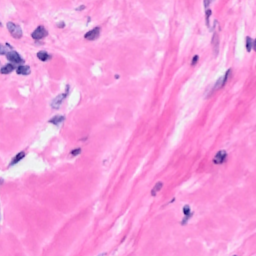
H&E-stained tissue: Breast